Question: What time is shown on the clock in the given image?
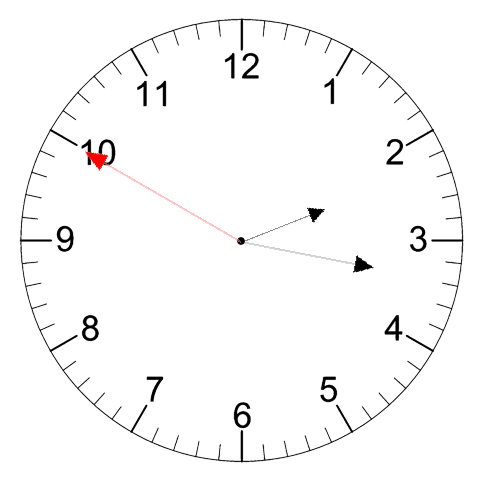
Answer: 02:16:50